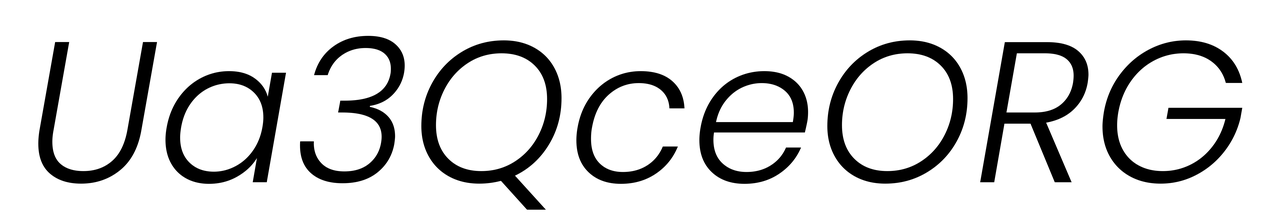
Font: Poppins-LightItalic